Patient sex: M
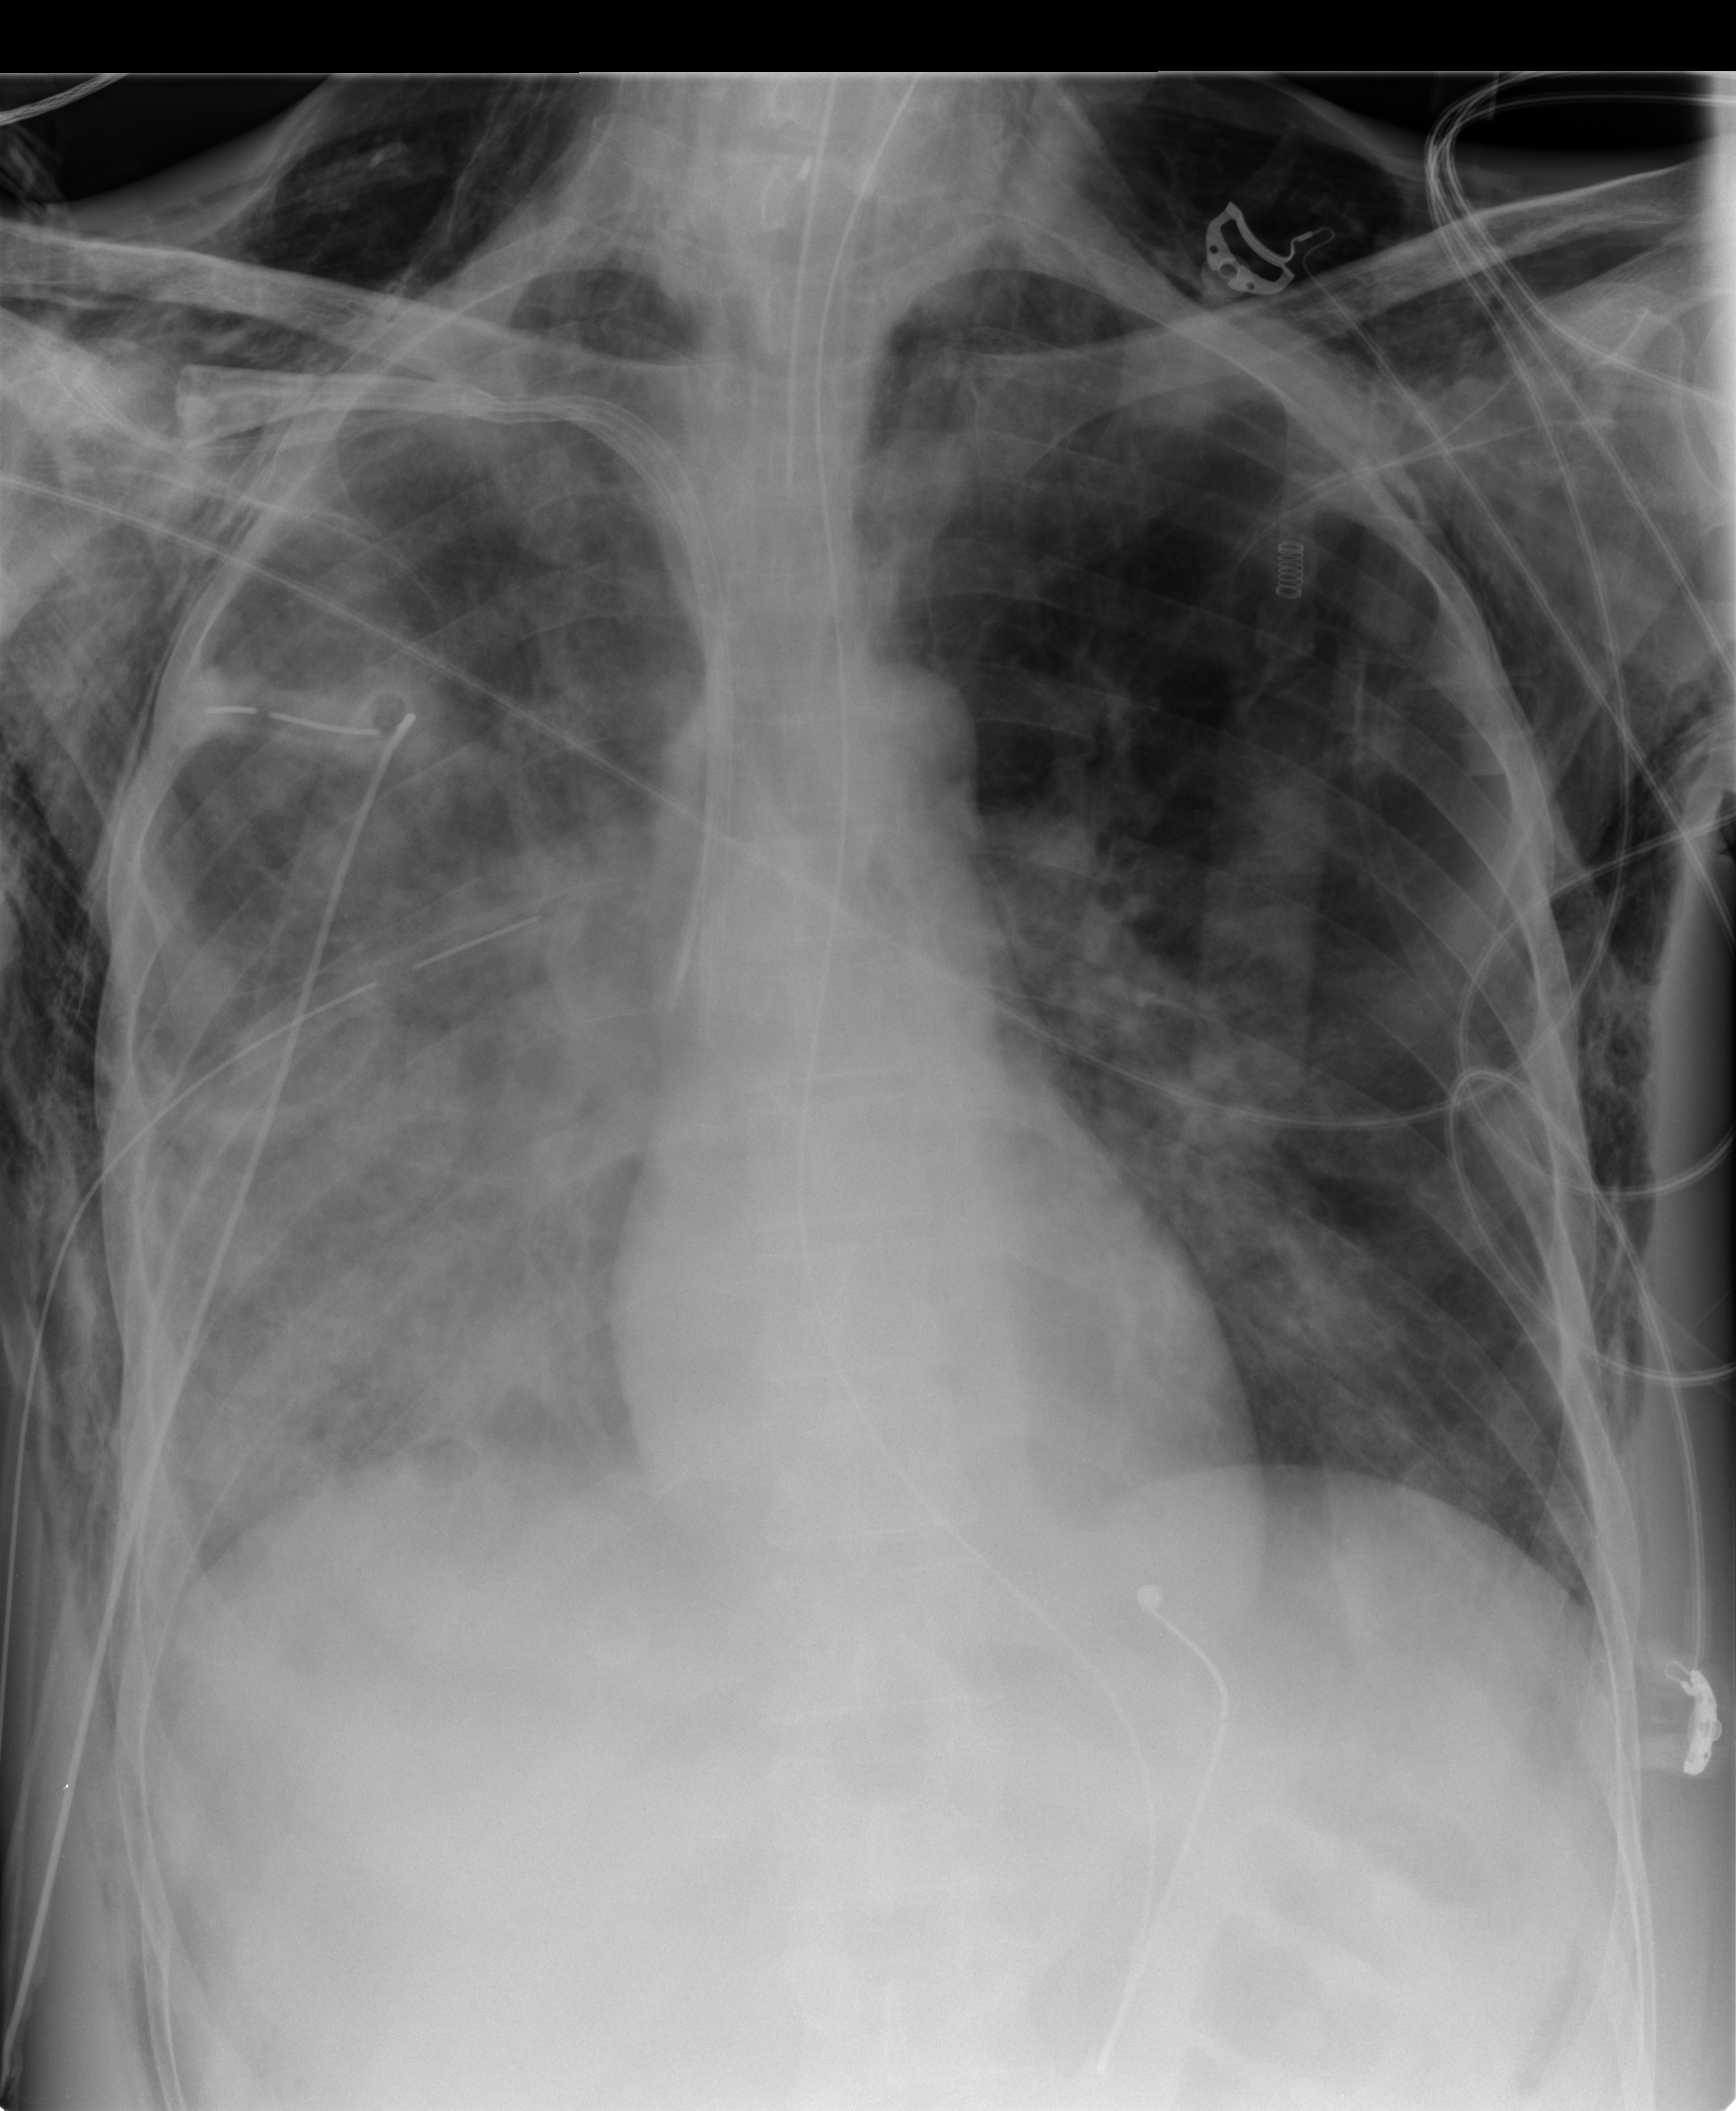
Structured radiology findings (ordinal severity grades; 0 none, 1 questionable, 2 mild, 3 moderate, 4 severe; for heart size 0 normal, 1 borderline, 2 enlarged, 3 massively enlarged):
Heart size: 0
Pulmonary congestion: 1
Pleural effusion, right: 0
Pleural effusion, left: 0
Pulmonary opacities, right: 3
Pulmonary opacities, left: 1
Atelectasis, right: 3
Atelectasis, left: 0